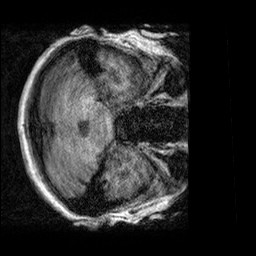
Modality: T1w
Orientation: axial
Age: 59
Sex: female
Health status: healthy
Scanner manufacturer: siemens
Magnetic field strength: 3 T
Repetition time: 2.3 s
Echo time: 0.00303 s